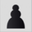
Piece: bP